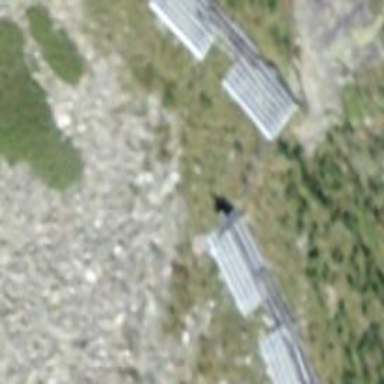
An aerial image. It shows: Structure designed for avalanche protection.